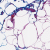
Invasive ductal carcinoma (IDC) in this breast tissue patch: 0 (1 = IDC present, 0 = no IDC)